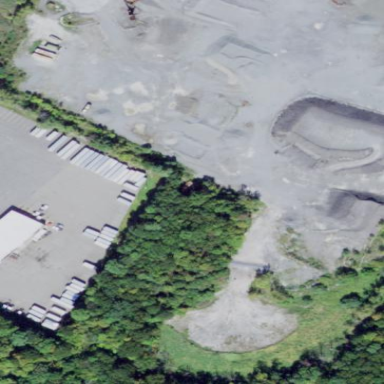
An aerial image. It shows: Quarry area surrounded by fence.